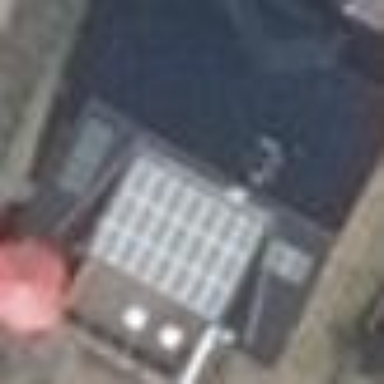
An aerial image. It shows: Residential building with gabled roof.